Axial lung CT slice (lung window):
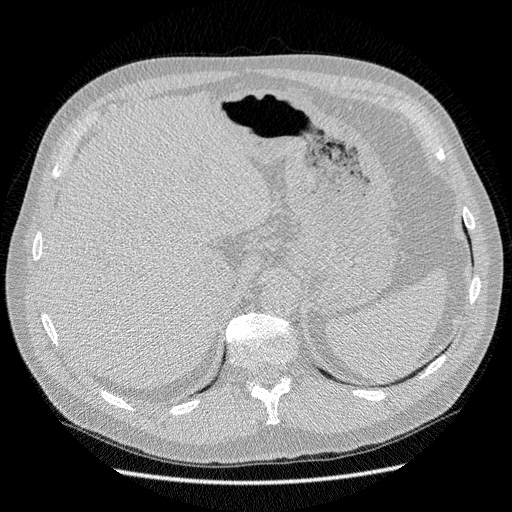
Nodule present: no